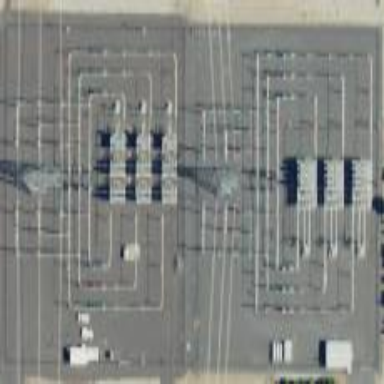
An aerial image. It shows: Power substation.